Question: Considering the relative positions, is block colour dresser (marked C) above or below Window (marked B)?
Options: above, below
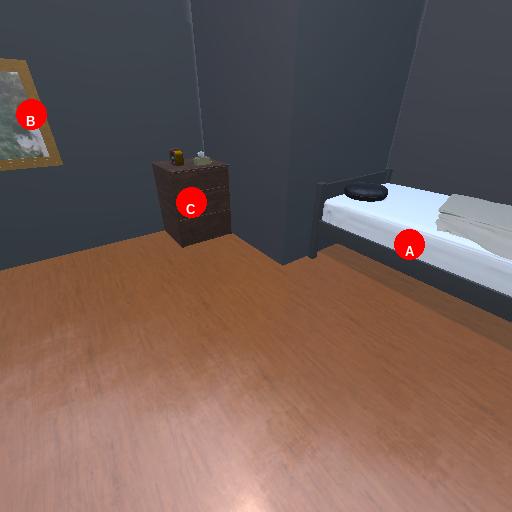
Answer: above